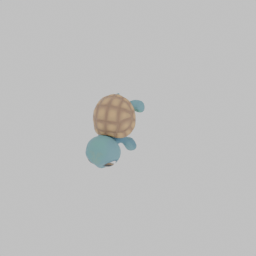
Label: animals